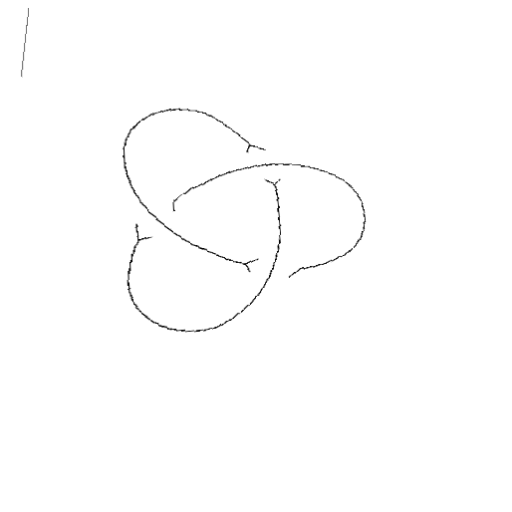
Crossing number: 3